Field crop: maize
Growth stage: 2
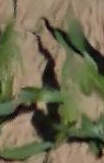
Species: maize